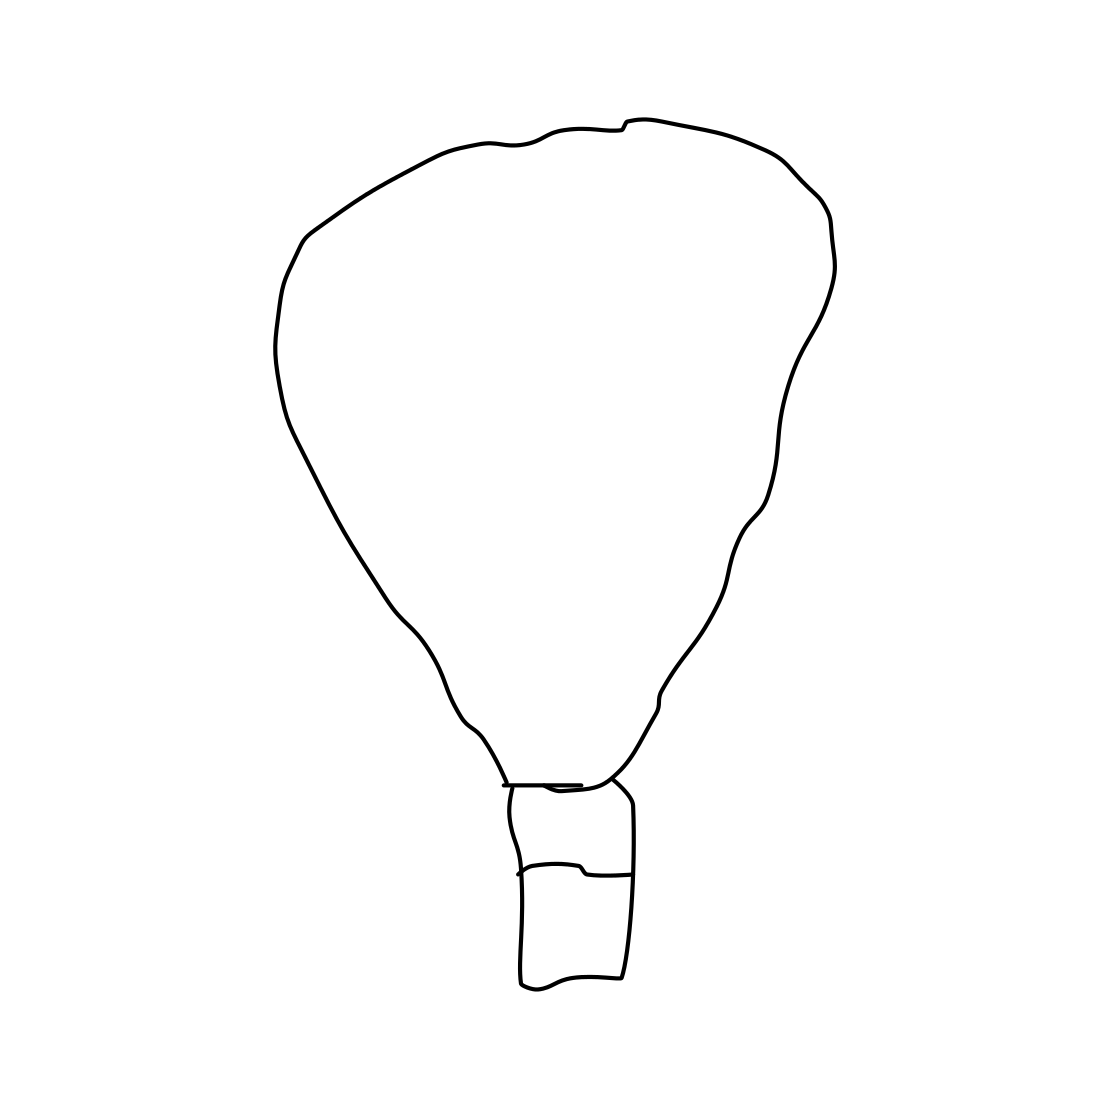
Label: hot air balloon